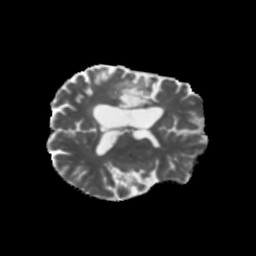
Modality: MD
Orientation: axial
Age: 58
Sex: male
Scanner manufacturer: siemens
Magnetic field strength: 3 T
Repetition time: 5.47 s
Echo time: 0.0854 s